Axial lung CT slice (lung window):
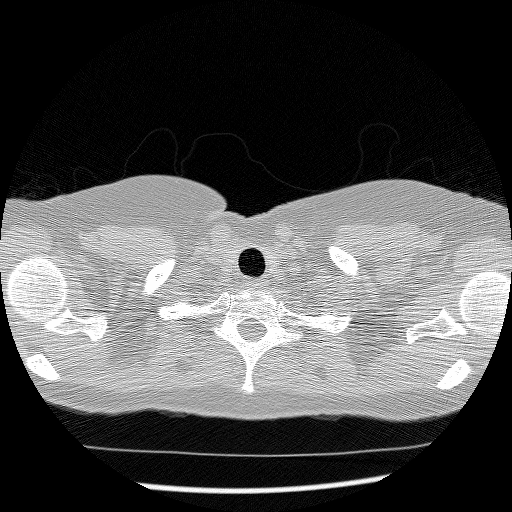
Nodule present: no